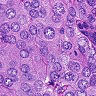
Metastatic tissue present: yes